Brain MRI, t1w sequence, axial 2D slice.
Patient: age 23, sex F, weight 90 kg, height 1.9 m
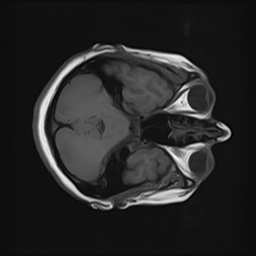